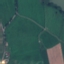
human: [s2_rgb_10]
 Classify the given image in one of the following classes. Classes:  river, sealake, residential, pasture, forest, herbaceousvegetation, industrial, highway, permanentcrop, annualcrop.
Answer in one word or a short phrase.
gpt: Pasture